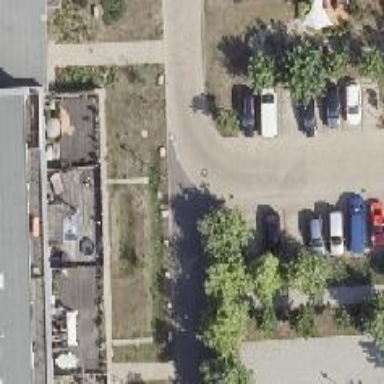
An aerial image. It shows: Living street.